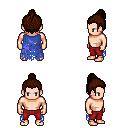
a pixel art fantasy rpg character, male body template, human, light skin, blue tattered cape, red pants, brown short topknot hairstyle, four views (front, back, left, right), 2x2 character sprite sheet, small pixel art, hard edges, no anti-aliasing